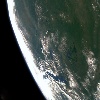
Label: land